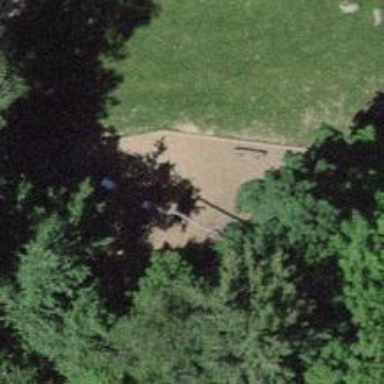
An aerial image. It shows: Playground with swings.